Question: Im using custom theme:
'''
<style name="AppTheme" parent="Theme.AppCompat.Light.NoActionBar">
<!-- Customize your theme here. -->
<item name="colorPrimary">@color/colorPrimary</item>
<item name="colorPrimaryDark">@color/colorPrimaryDark</item>
<item name="colorAccent">@color/colorAccent</item>
</style>
'''
I want to change colors of all icons and label on my appbar to white, but cant do this because my theme is light and if I write DayNight like this 'parent="Theme.AppCompat.DayNight.NoActionBar"'it will not change anything.
I have already changed label text color by java code
'''
Toolbar myToolbar = (Toolbar) findViewById(R.id.my_toolbar);
setSupportActionBar(myToolbar);
myToolbar.setTitleTextColor(Color.parseColor("#ffffff"));
'''
but I still cant figure out how to change this icon with three horizontal dots color.
Anyone can help me to solve this problem?

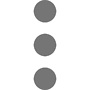
Answer: First, define a style that sets 'colorControlNormal', making sure to derive from one of the 'ThemeOverlay' styles:
'''
<style name="MyTheme" parent="@style/ThemeOverlay.AppCompat.ActionBar">
<item name="colorControlNormal">@color/your_color_here</item>
</style>
'''
Then, apply this style to your toolbar in your layout:
'''
<android.support.v7.widget.Toolbar
android:layout_width="match_parent"
android:layout_height="?attr/actionBarSize"
android:theme="@style/MyTheme"/>
'''